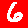
Digit: 6